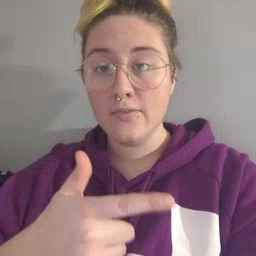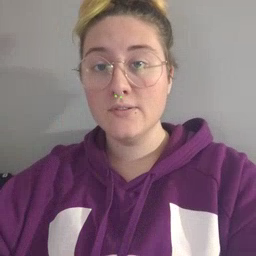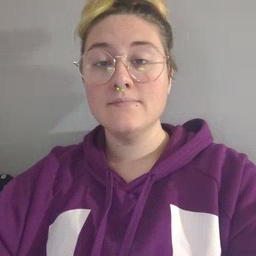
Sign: brother